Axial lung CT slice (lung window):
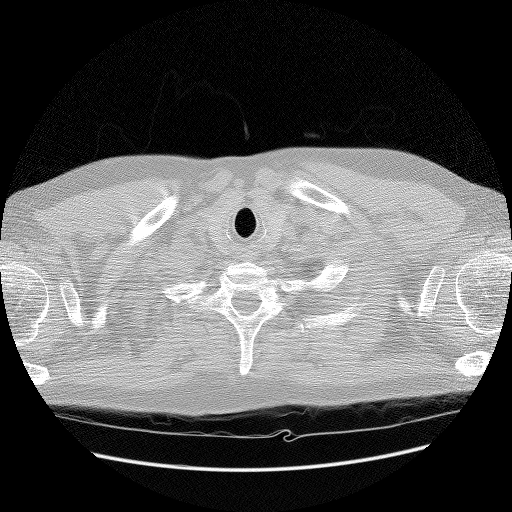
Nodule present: no